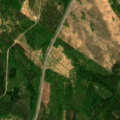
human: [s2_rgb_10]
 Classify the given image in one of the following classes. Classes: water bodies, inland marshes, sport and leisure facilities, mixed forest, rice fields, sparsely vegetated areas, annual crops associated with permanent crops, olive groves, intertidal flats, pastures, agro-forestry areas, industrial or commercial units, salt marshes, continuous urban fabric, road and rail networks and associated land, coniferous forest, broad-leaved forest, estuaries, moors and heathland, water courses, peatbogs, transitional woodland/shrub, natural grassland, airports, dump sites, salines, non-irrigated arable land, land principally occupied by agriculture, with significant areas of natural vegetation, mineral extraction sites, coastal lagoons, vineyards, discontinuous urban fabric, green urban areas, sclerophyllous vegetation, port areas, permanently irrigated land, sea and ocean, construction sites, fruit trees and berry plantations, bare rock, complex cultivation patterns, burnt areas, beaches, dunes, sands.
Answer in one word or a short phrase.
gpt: mixed forest, transitional woodland/shrub